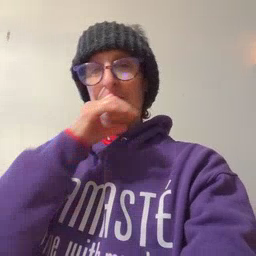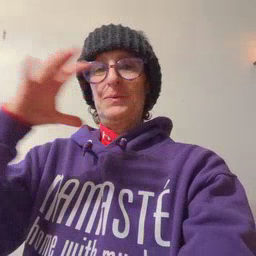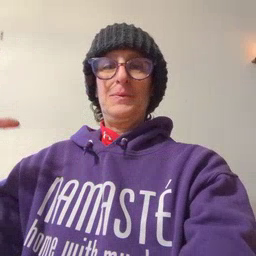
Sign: balloon